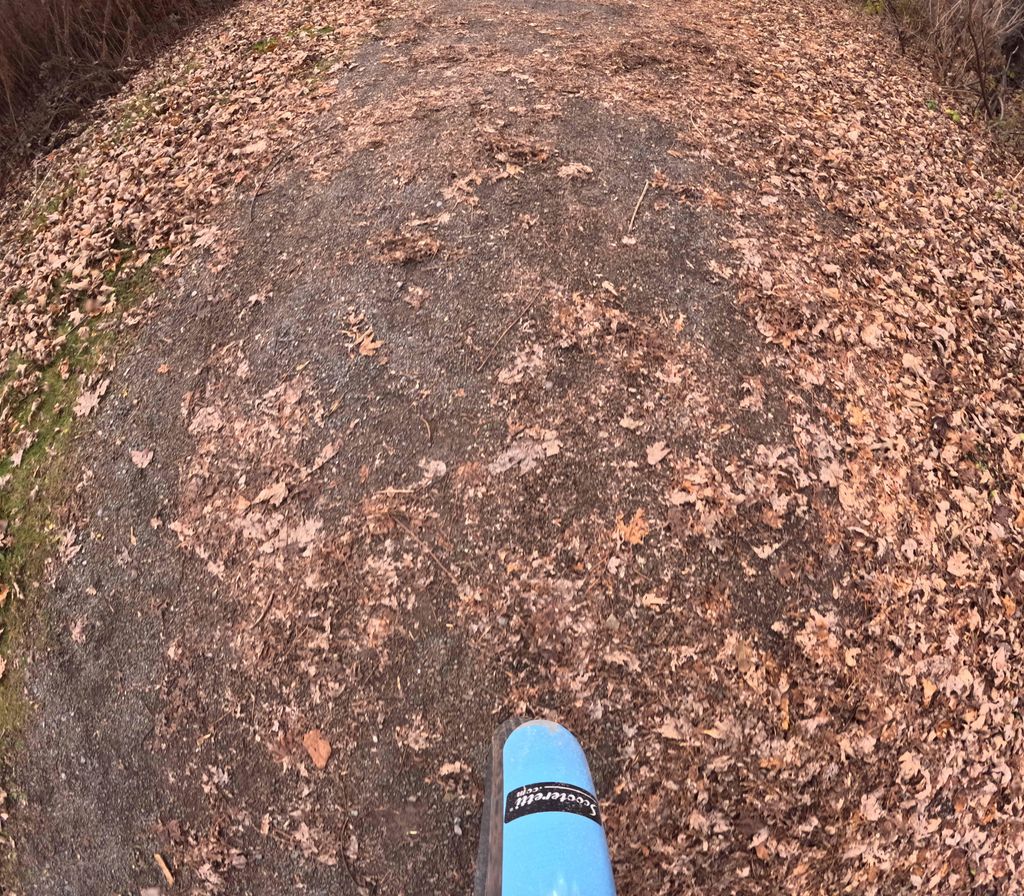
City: ottawa-gatineau